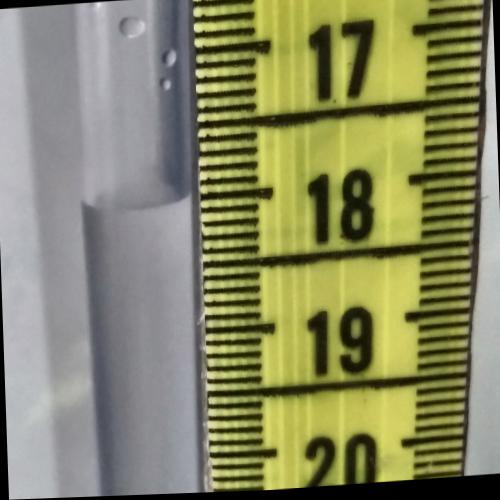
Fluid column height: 18.0 cm